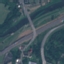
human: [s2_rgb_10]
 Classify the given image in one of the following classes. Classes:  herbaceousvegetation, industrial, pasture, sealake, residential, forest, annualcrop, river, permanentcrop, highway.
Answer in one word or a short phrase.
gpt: Highway